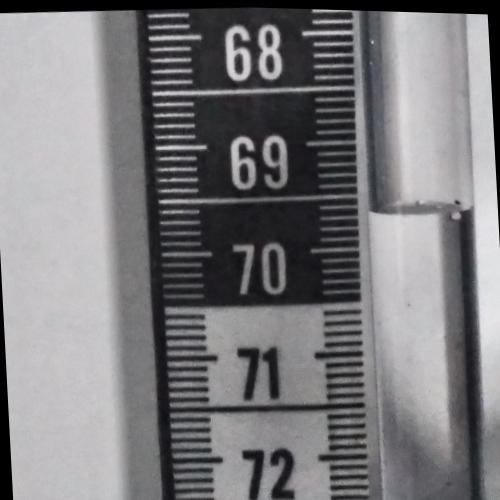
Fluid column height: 69.7 cm